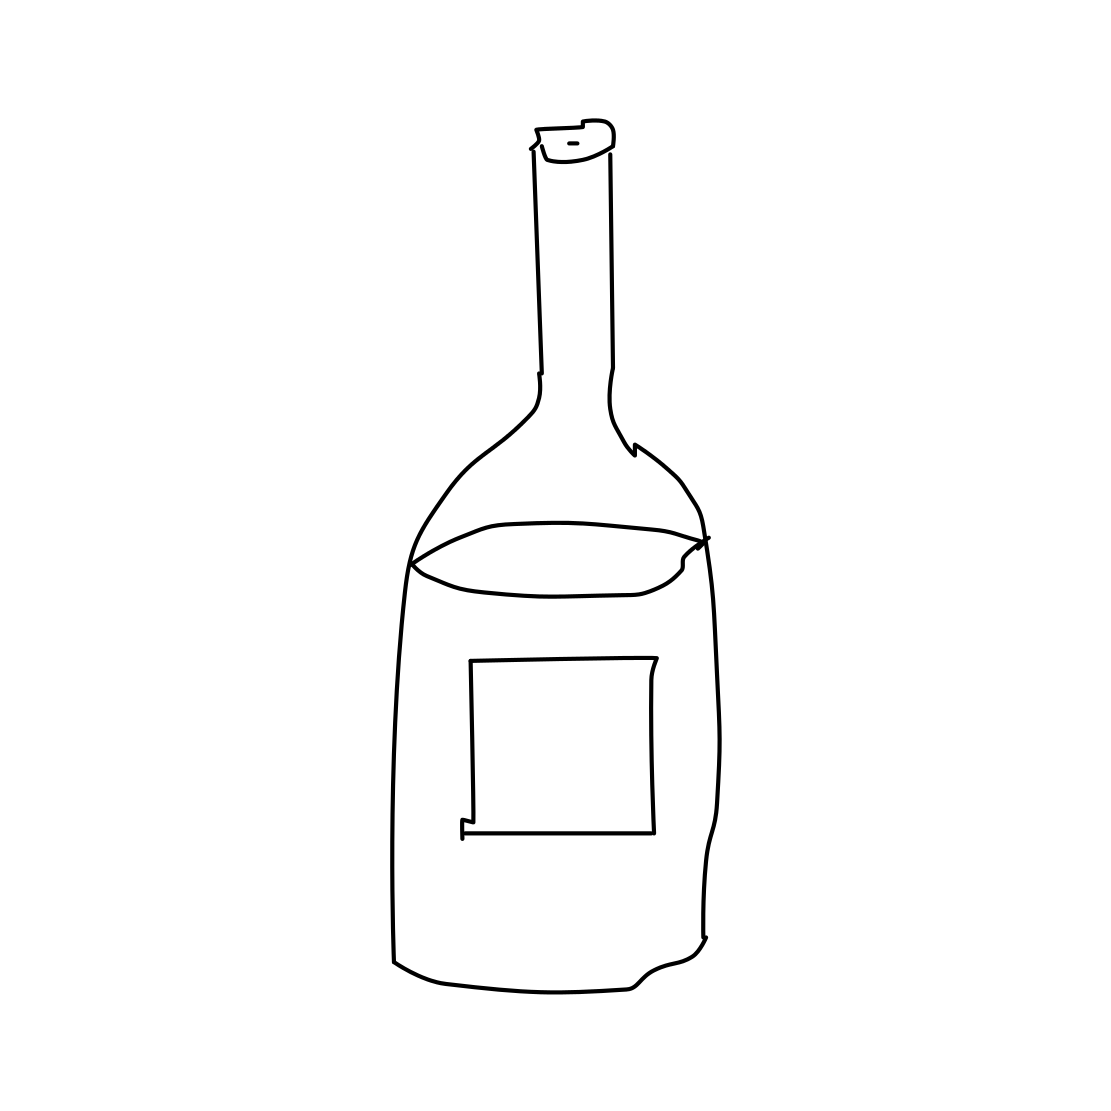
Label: wine-bottle